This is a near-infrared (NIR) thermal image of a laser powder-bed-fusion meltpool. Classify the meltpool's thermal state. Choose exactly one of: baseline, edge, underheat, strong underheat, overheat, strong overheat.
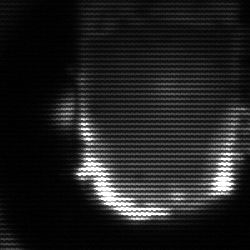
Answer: baseline